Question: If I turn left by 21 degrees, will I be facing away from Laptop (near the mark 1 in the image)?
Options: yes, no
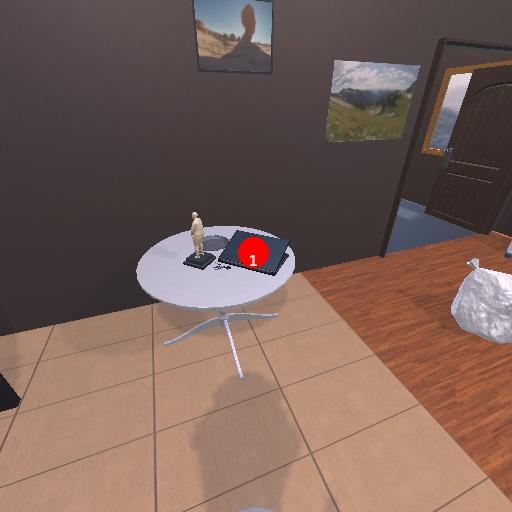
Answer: yes